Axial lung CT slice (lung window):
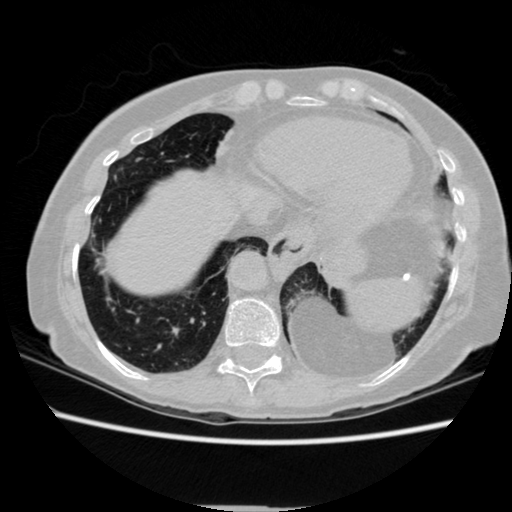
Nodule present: no